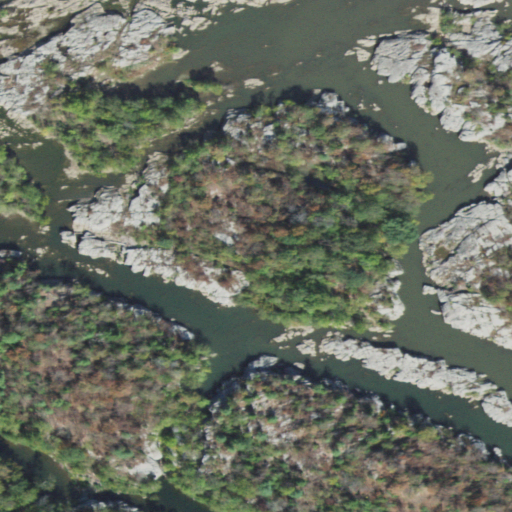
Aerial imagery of island in Pennsylvania named Crow containing herbaceous wetlands, deciduous forest, open water, mixed forest, woody wetlands, low intensity development, shrub, grassland, and barren land